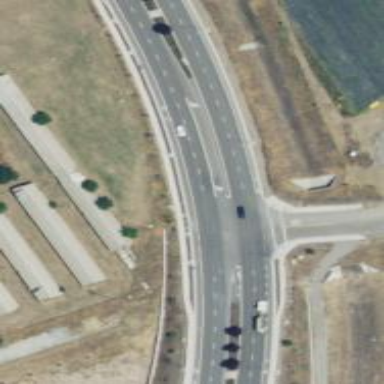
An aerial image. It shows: Asphalt road designated as trunk highway.